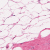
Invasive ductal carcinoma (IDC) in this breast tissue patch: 0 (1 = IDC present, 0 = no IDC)